Question: I want to change the appearance of the Border of the selected Item in the picture linked below.

I've already been looking around on msdn.com and on the internet, but I've found nothing useful.
How can I do this?
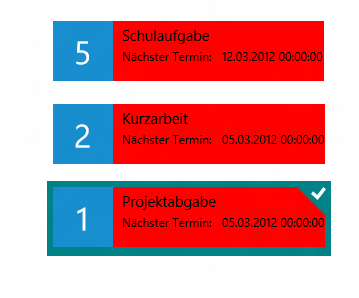
Answer: The selection appearance is part of the ControlTemplate for ListViewItem. To modify the template for an entire ListView use the ItemContainerStyle to apply a Style to each item, which can contain a modified version of the template.
'''
<ListView>
<ListView.ItemContainerStyle>
<Style TargetType="ListViewItem">
<Setter Property="Template">
<Setter.Value>
<ControlTemplate TargetType="ListViewItem">
...
</ControlTemplate>
</Setter.Value>
</Setter>
</Style>
</ListView.ItemContainerStyle>
</ListView>
'''
The default template for ListViewItem is pretty complex so in order to preserve as much of the default behavior as possible and give you a good starting point, it's easiest to use Blend to create a copy for you.
In Blend, right-click your ListView and select:
and it will create a Style for you in the form above with the default template filled in. The selection appearance uses a few different elements in the template which you may want to modify - these can be seen by selecting the Selected state in the States panel in Blend and drilling into the highlighted items in the Objects panel.